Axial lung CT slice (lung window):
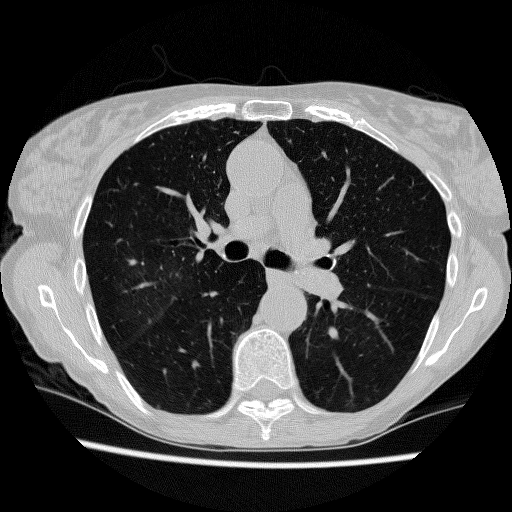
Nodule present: no